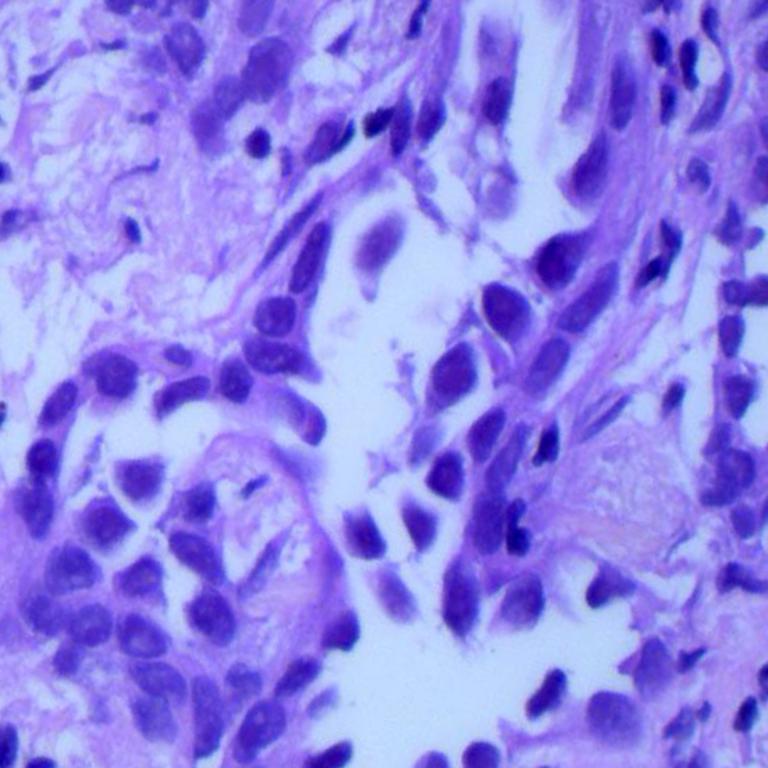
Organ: lung
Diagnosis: adenocarcinomas